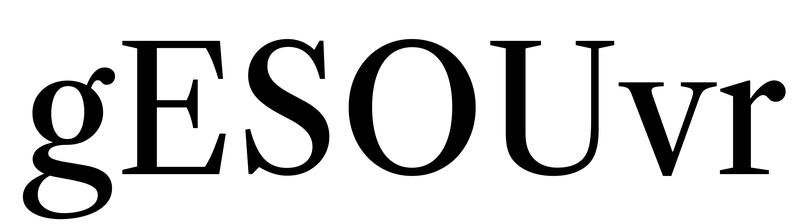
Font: LibreCaslonText_Regular